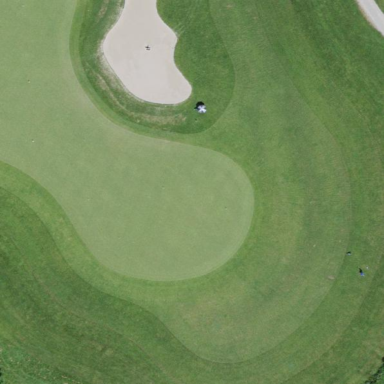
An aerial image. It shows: Golf fairway surrounded by grass.